Question: I am new to SSRS and I have developed a few reports running of SSRS in a web frame. Everything is working 100% on my local PC. But now I want to move the reports and the new page to a web server. I managed to get it running on the web server but for some reason I think has to do the config setting on SQL server 2008 SSRS, every time I run the report it asked me to specify a username and password for the datasource.
The report run in a web frame, the page was developed in ASP.NET and I pass the paramater selected on the page to the report to generate the report.
I will attache an image here to illustrate what I am getting. It is probably something really silly that I am missing. But any help will be greatly appreciated.

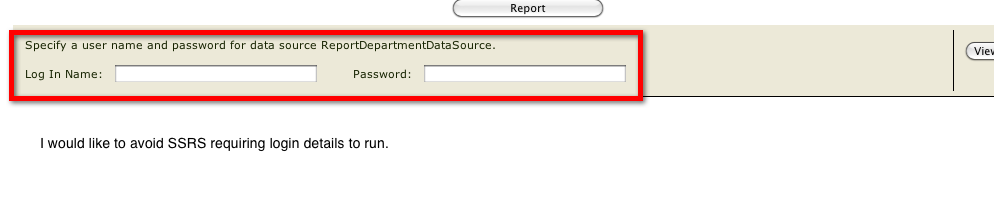
Answer: The credential is about the DataSource, i've worked a little bit with ssrs and I remember you can set the type of authentication when setting up DataSource.
<URL> you can find the useful information.